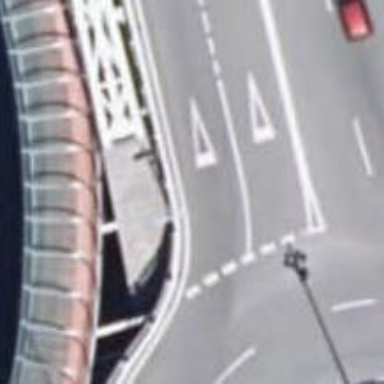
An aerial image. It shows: Secondary road with asphalt surface crossing viaduct bridge.